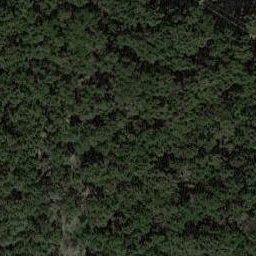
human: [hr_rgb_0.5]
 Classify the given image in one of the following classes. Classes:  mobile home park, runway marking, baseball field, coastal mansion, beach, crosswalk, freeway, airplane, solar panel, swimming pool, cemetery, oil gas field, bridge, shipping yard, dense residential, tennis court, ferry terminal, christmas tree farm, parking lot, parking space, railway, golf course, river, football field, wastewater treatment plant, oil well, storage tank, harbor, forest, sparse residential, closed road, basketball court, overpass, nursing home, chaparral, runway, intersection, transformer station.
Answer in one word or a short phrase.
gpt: forest